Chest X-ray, AP view. Patient: 61 years old, sex M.
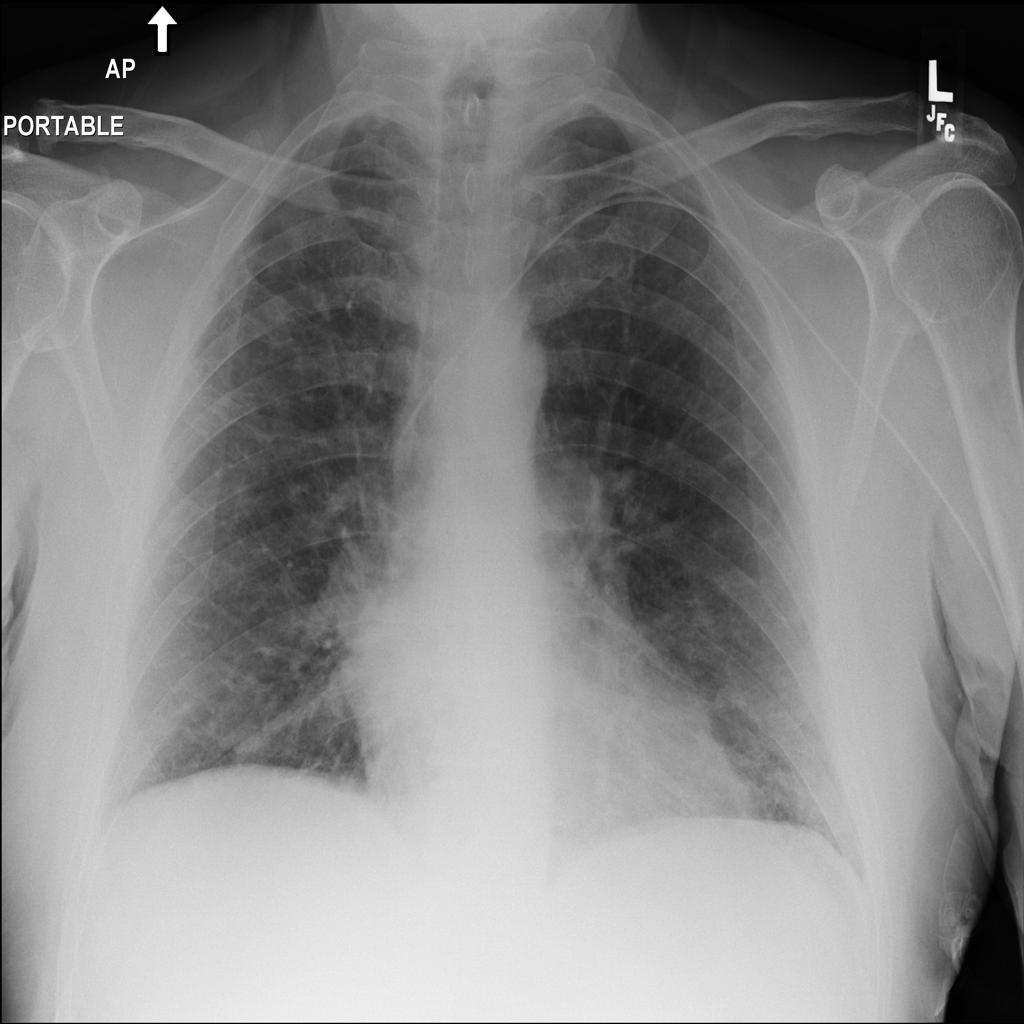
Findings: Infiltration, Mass